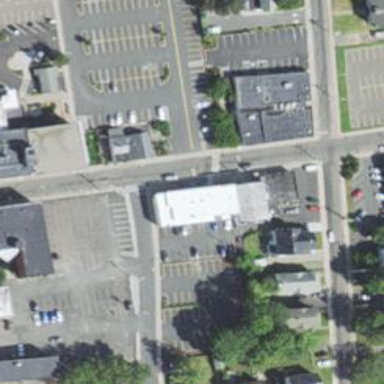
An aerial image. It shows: Convenience shop.